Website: bh-photo
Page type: store-pickup
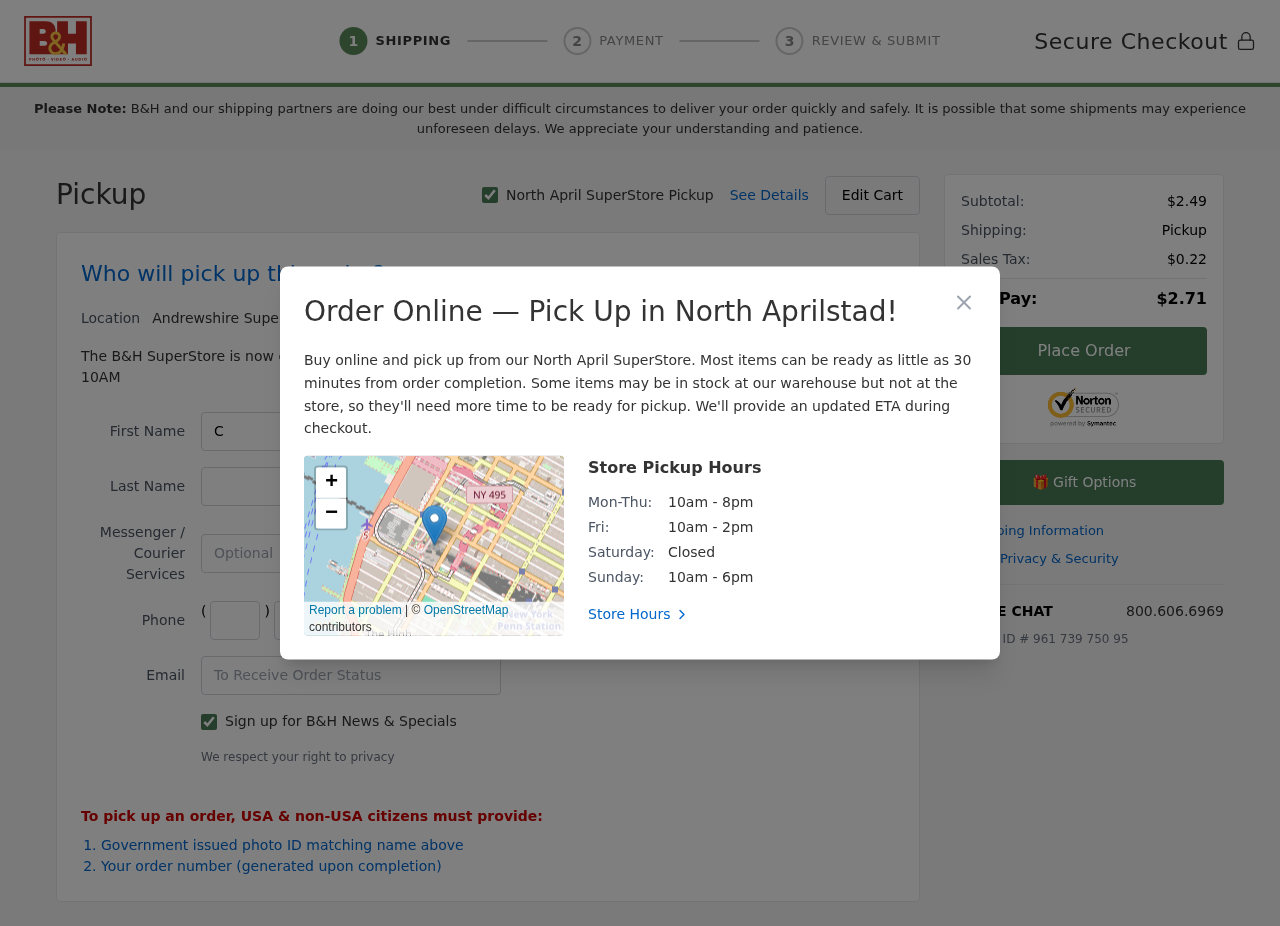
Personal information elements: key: PII_CITY
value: North April
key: PII_CITY2
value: Andrewshire
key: PII_CITY3
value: North Aprilstad
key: PII_EMAIL
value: chenderson@yahoo.com
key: PII_FIRSTNAME
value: Caleb
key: PII_LASTNAME
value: Henderson
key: PII_PHONE_AREA
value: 638
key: PII_PHONE_PREFIX
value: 349
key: PII_PHONE_SUFFIX
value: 4246
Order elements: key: ORDER_SUBTOTAL
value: $2.49
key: ORDER_TAX
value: $0.22
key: ORDER_TOTAL
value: $2.71
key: ORDER_ID
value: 961 739 750 95